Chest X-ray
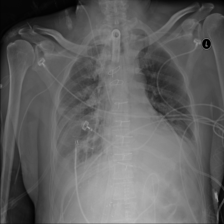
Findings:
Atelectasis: negative
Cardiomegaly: negative
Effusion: positive
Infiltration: positive
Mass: negative
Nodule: negative
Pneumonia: negative
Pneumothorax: negative
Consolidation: negative
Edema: negative
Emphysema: negative
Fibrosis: negative
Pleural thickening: negative
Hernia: negative